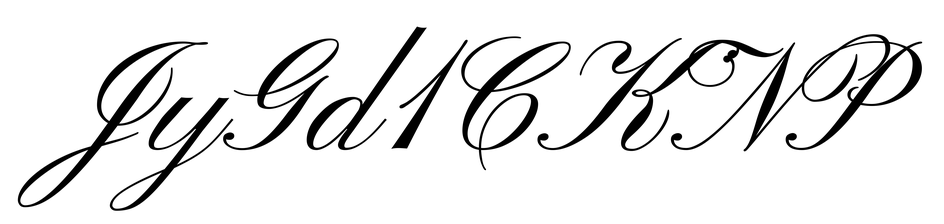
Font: PinyonScript-Regular